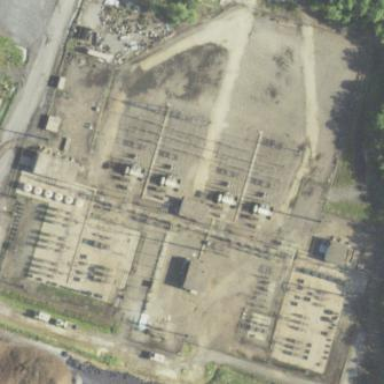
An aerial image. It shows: Industrial power substation surrounded by fence.